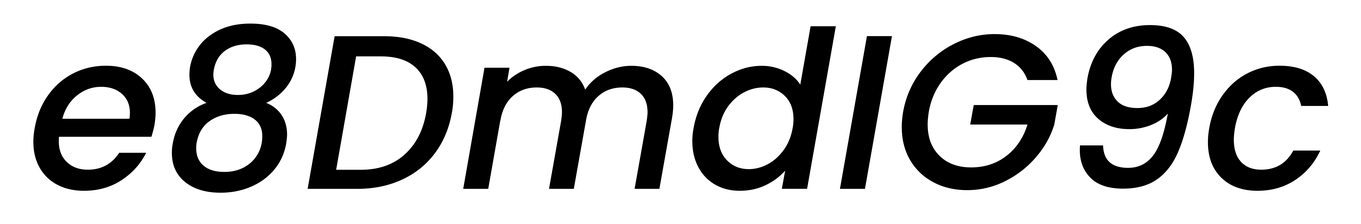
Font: Poppins-MediumItalic